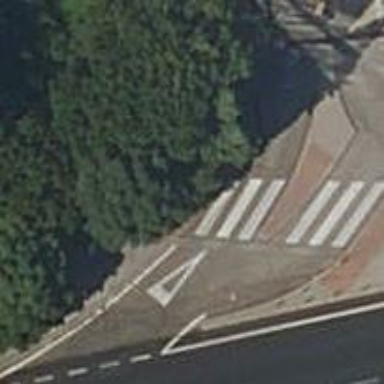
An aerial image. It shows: Zebra crossing on the road.